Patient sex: M
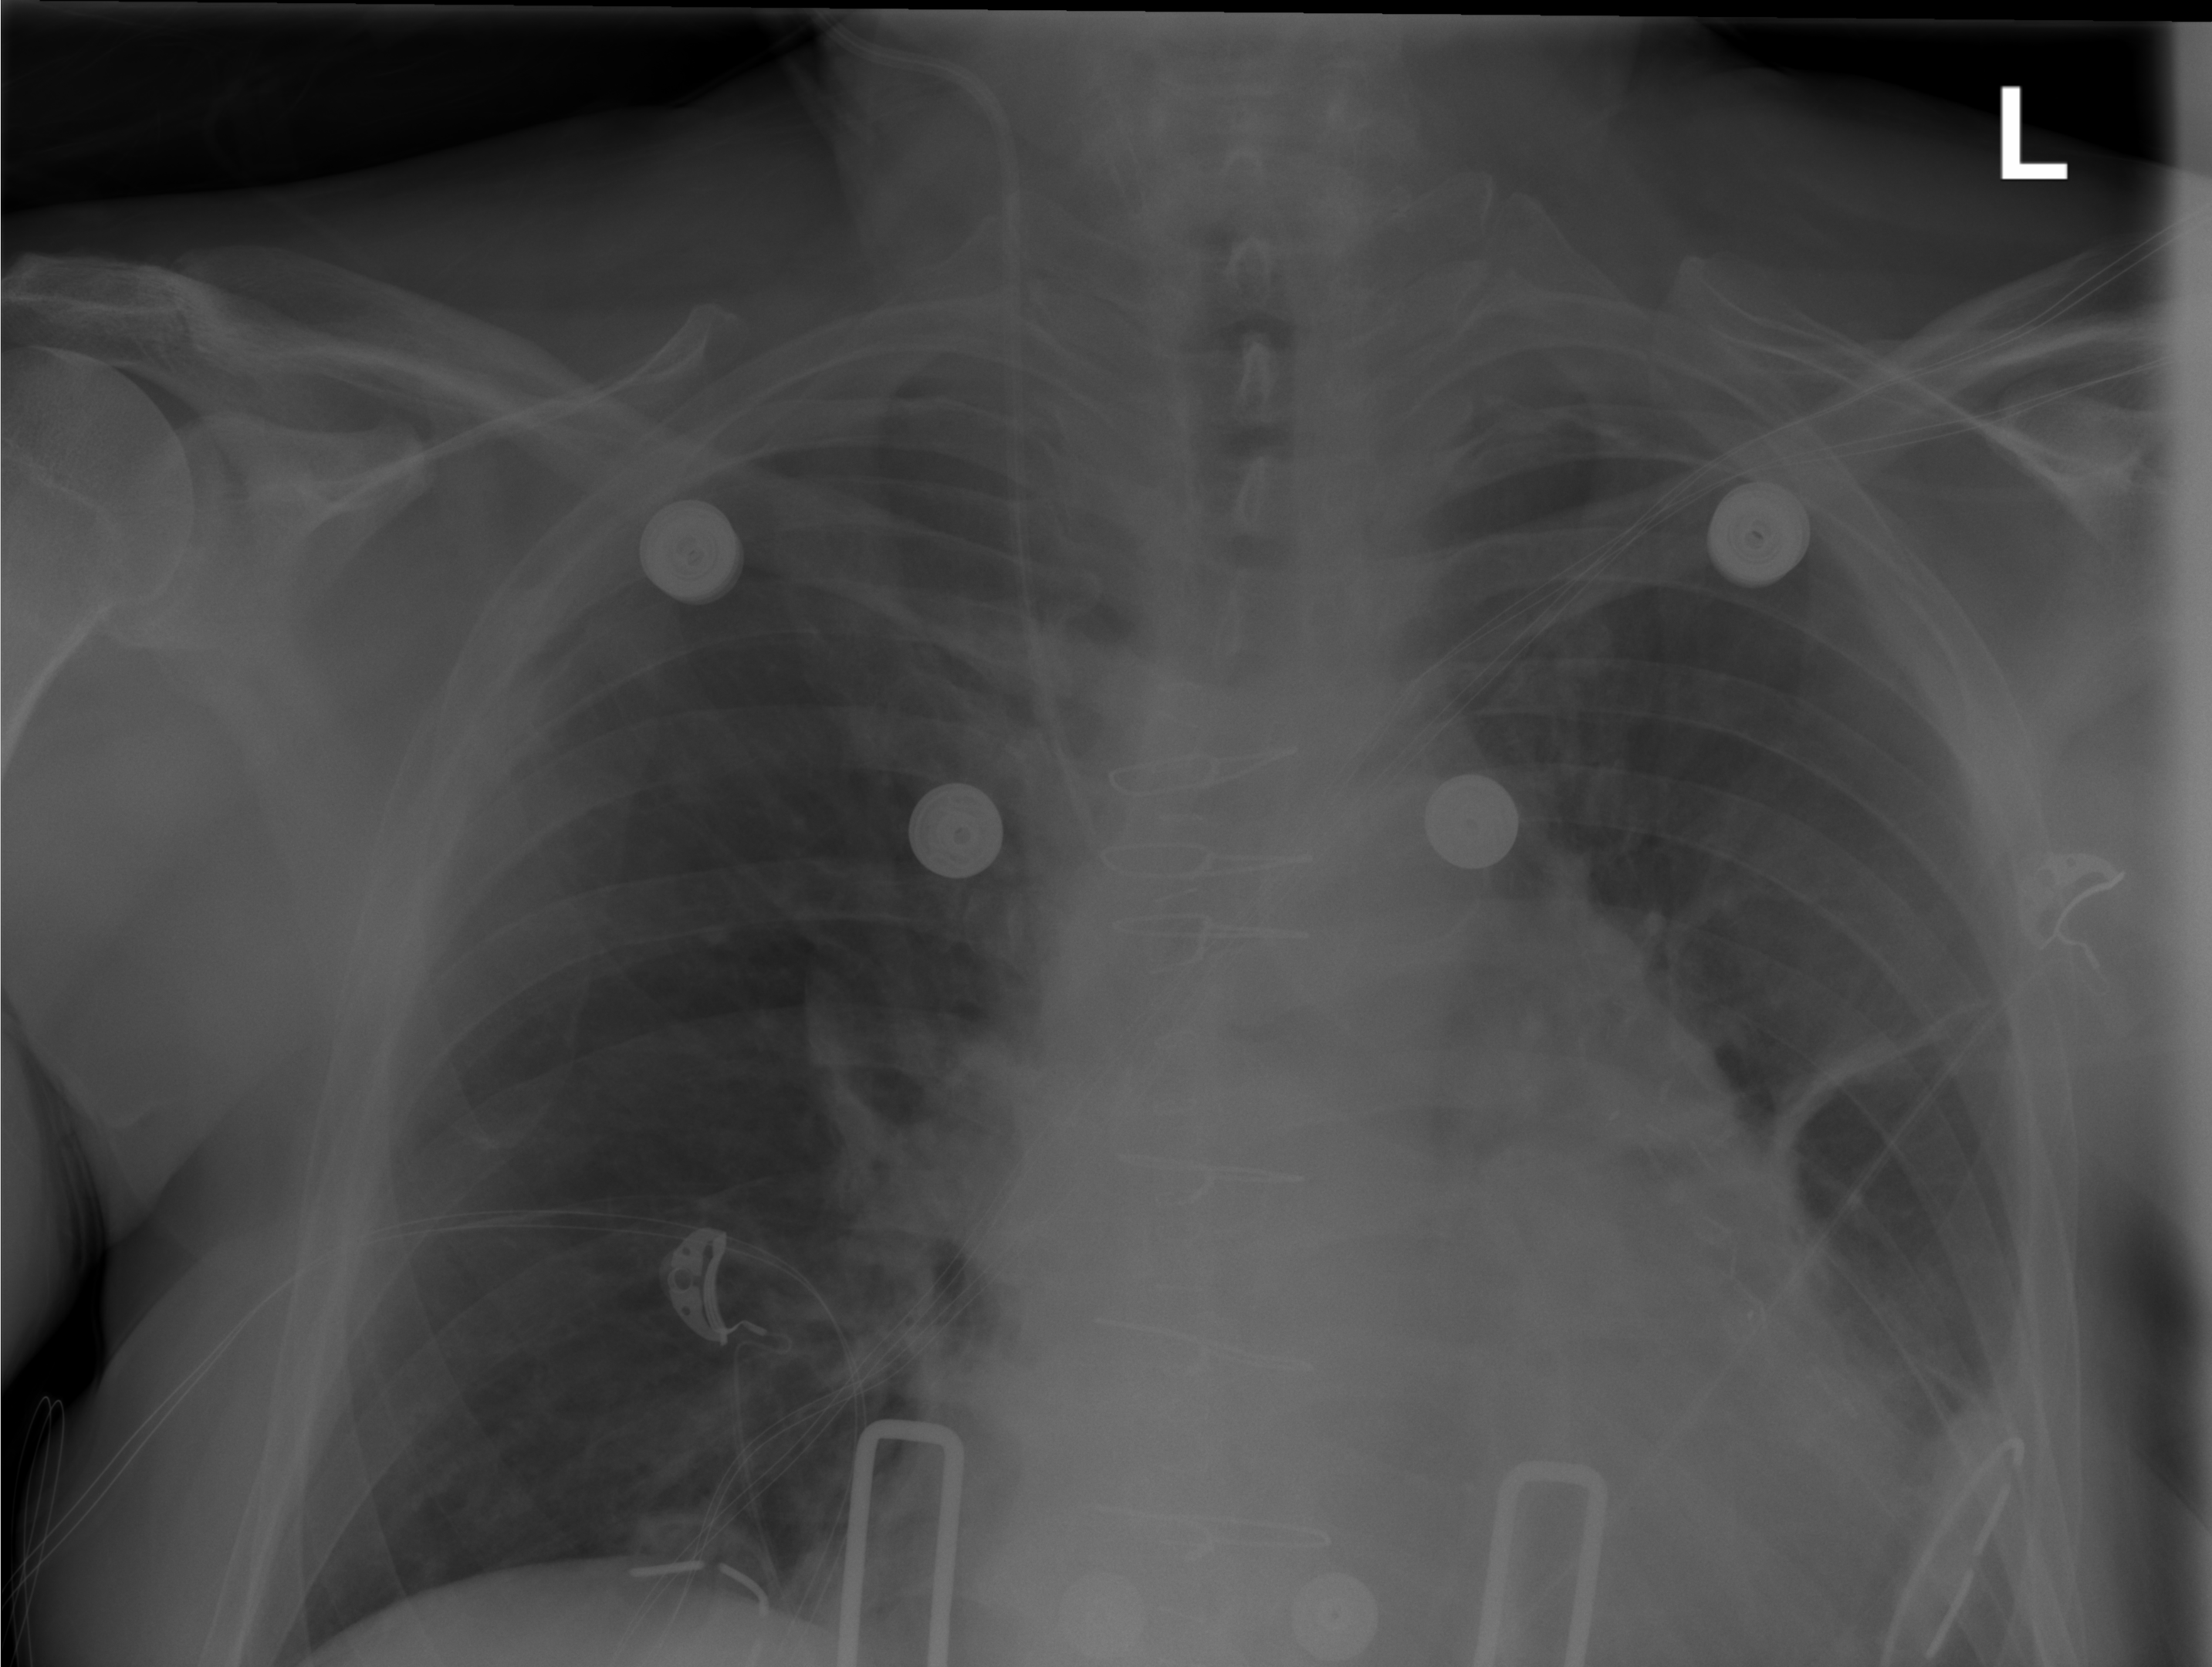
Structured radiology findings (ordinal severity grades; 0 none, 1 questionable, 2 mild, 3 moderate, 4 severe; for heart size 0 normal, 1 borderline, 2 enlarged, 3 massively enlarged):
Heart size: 2
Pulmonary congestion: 0
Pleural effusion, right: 0
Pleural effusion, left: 0
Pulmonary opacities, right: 0
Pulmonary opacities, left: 0
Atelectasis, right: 0
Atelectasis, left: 2